Field crop: maize
Growth stage: 2
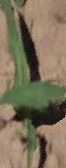
Species: maize